Question: If you feel you would like further background, I have previously posted and accepted this.
<URL>
This is a followup question. My problem is that I have two custom extentions where one calls the other. For some reason the htmlAttributes are rendering out like this.
'''
<a Count="3"
Keys="System.Collections.Generic.Dictionary'2+KeyCollection[System.String,System.Object]"
Values="System.Collections.Generic.Dictionary'2+ValueCollection[System.String,System.Object]"
...</a>
'''
The above occurs when I call ActionImageLink2. The purpose of ActionImageLink2 is only to add attributes pairs. How can I make it that Keys and Values render correctly?
There is something up with the 'HtmlHelper.AnonymousObjectToHtmlAttributes(htmlAttributes)'
## Here are my extension methods
'''
public static MvcHtmlString ActionImageLink(this HtmlHelper helper, string imageUrl, string altText, RouteValueDictionary routeValues, string _imageClass = "", object htmlAttributes = null)
{
var image = new TagBuilder("img");
image.MergeAttribute("src", imageUrl);
image.MergeAttribute("alt", altText);
if (string.IsNullOrEmpty(_imageClass) == false) image.MergeAttribute("class", _imageClass);
var link = helper.ActionLink("[replaceme]", routeValues, HtmlHelper.AnonymousObjectToHtmlAttributes(htmlAttributes));
return new MvcHtmlString(link.ToHtmlString().Replace("[replaceme]", image.ToString(TagRenderMode.SelfClosing)));
}
public static MvcHtmlString ActionImageLink2(this HtmlHelper helper, string imageUrl, string altText, RouteValueDictionary routeValues, string updateTarget, string _imageClass = "", object htmlAttributes = null)
{
RouteValueDictionary htmlAttr = HtmlHelper.AnonymousObjectToHtmlAttributes(htmlAttributes);
htmlAttr.Add("data-ajaxget-click", "");
htmlAttr.Add("data-ajax-update", (updateTarget.Contains("#") ? updateTarget : "#" + updateTarget));
return helper.ActionImageLink(imageUrl, altText, routeValues, _imageClass, htmlAttr);
}
public static MvcHtmlString ActionLink(this HtmlHelper helper, string linkText, RouteValueDictionary routeValues, object htmlAttributes = null)
{
return helper.ActionLink(linkText, routeValues["Action"].ToString(), routeValues["Controller"].ToString(), routeValues, HtmlHelper.AnonymousObjectToHtmlAttributes(htmlAttributes));
}
}
'''
## Here is my test View
Each ActionLink has a second line which is printing as ToHtmlString. The printscreen below shows the result.
'''
@{RouteValueDictionary route = new RouteValueDictionary();
route["Area"] = "";
route["Controller"] = "Test";
route["Action"] = "Test";
}
@Html.ActionLink("Html.ActionLink", route, new { style = "color: green" })
<br />
@Html.ActionLink("Html.ActionLink", route, new { style = "color: green" }).ToHtmlString()
<br />
<br />
@Html.ActionImageLink("https://stackoverflow.com/users/flair/511438.png", "alt text", route, "image class", new { style = "background-color: orange" })
<br />
@Html.ActionImageLink("https://stackoverflow.com/users/flair/511438.png", "alt text", route, "image class", new { style = "background-color: orange" }).ToHtmlString()
<br />
<br />
@Html.ActionImageLink2("https://stackoverflow.com/users/flair/511438.png", "alt text", route, "partialDiv", "image class", new { style = "background-color: orange" })
<br />
@Html.ActionImageLink2("https://stackoverflow.com/users/flair/511438.png", "alt text", route, "partialDiv", "image class", new { style = "background-color: orange" }).ToHtmlString()
'''

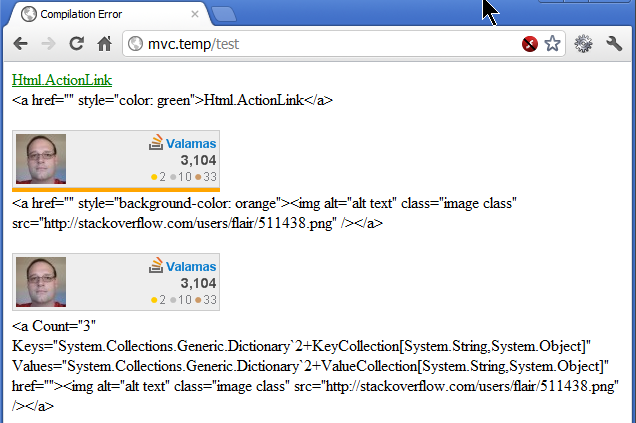
Answer: I'd do something like this:
'''
public static MvcHtmlString ActionImageLink(this HtmlHelper helper, string imageUrl, string altText, RouteValueDictionary routeValues, string _imageClass = "", IDictionary<String, object> htmlAttributes = null)
{
//...functionality omitted...
var link = helper.ActionLink("[replaceme]", routeValues, htmlAttributes);
//... other ....
}
public static MvcHtmlString ActionImageLink(this HtmlHelper helper, string imageUrl, string altText, RouteValueDictionary routeValues, string _imageClass = "", object htmlAttributes = null)
{
return helper.ActionImageLink(imageUrl, altText, routeValues, _imageClass, new RouteValueDictionary(htmlAttributes));
}
public static MvcHtmlString ActionLink(this HtmlHelper helper, string linkText, RouteValueDictionary routeValues, object htmlAttributes = null)
{
return helper.ActionLink(linkText, routeValues, HtmlHelper.AnonymousObjectToHtmlAttributes(htmlAttributes));
}
public static MvcHtmlString ActionLink(this HtmlHelper helper, string linkText, RouteValueDictionary routeValues, IDictionary<string, object> htmlAttributes = null)
{
return helper.ActionLink(linkText, routeValues["Action"].ToString(), routeValues["Controller"].ToString(), routeValues, htmlAttributes);
}
'''
In a nutshell: overloading